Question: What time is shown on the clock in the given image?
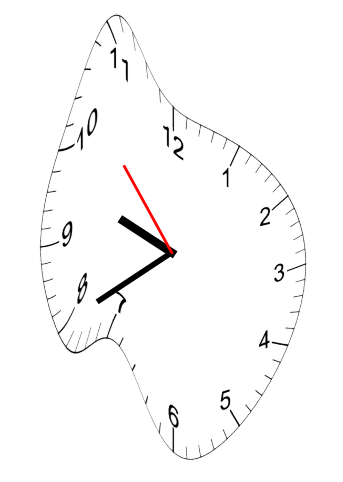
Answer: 09:39:53